Question: In mysql data folder, I see some 0.000... files:

This is my 'my.ini':
'''
[client]
host= .
port= 3306
socket= "MySQL"
[mysql]
no-auto-rehash
[mysqld]
max_allowed_packet = 800M
thread_concurrency = 8
skip-external-locking
port=3306
basedir="c:/zpanel/bin/mysql/"
datadir="e:/hafez/bin/mysql/mysql5.5.24/data/"
character-set-server=utf8
default-storage-engine=MYISAM
max_connections=200
query_cache_size = 128M
table_cache=256
tmp_table_size=256M
thread_cache_size=8
myisam_max_sort_file_size=32G
myisam_sort_buffer_size=205M
key_buffer_size = 384M
read_buffer_size = 2M
read_rnd_buffer_size = 8M
sort_buffer_size = 2M
innodb_fast_shutdown=0
innodb_additional_mem_pool_size = 16M
innodb_log_buffer_size = 8M
innodb_buffer_pool_size=1800MB
innodb_log_file_size = 256M
innodb_thread_concurrency = 16
innodb_lock_wait_timeout = 120
innodb_file_per_table
innodb_doublewrite = 0
#log-bin = 0
innodb_support_xa = 0
innodb_flush_log_at_trx_commit = 0
tmpdir= "e:/hafez/bin/mysql/mysql5.5.24/tmp/"
enable-named-pipe
skip-federated
server-id = 1
default-time-zone = "SYSTEM"
log_error = "c:/zpanel/logs/mysql/mysql.err"
pid_file = "mysql.pid"
general_log = 0
general_log_file = "c:/zpanel/logs/mysql/mysql.log"
slow_query_log = 0
slow_query_log_file = "c:/zpanel/logs/mysql/mysql-slow.log"
[myisamchk]
key_buffer_size = 1024M
sort_buffer_size = 1024M
read_buffer = 8M
write_buffer = 8M
[mysqldump]
quick
max_allowed_packet = 16M
[mysqlhotcopy]
interactive-timeout
'''
I recently added some innodb tables and these files !
These files are in root mysql data folder('e:/hafez/bin/mysql/mysql5.5.24/data') and aren't in any database folder.
What are these files?
Is it safe to remove them?
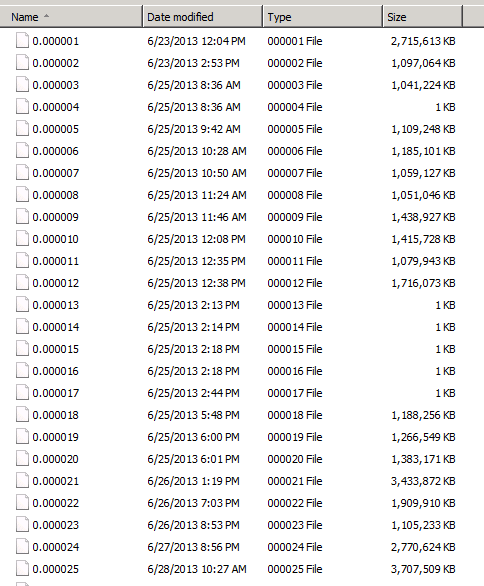
Answer: I am absolutely sure those are binary logs.
Look back at the my.ini
'''
innodb_doublewrite = 0
#log-bin = 0
innodb_support_xa = 0
innodb_flush_log_at_trx_commit = 0
'''
When 'log-bin' was uncommented and mysql started, the binary logs were prefixed with '0'
When commented out and mysql restarted, binary logs were no longer written.
Verify the mysql's state on this by running:
'''
SHOW BINARY LOGS;
'''
You will either get
- -
If binary logging is off, it is safe to delete.
If binary logging is still on, restart mysql, then delete them.
Give it a Try !!!